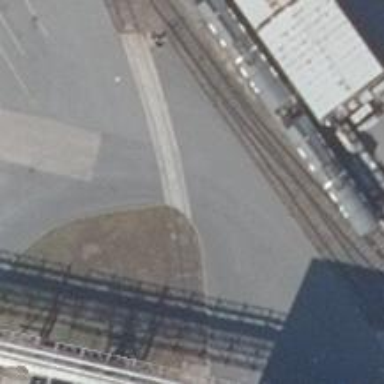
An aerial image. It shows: Railway level crossing.